Question: I tried doing auto layout but I keep on getting three dots. How do I fix this?
Screen shot of how it looks below.

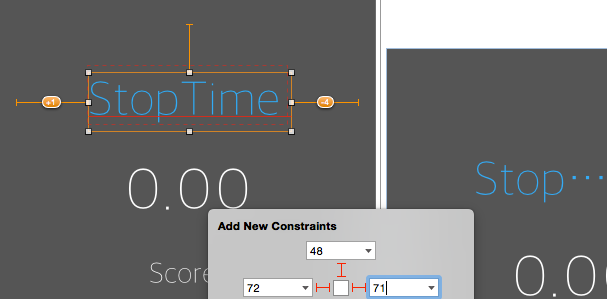
Answer: Just pinned both edges to '0' to get max width for label regarding screen sizes...and still content is too long then it displays 3 dots as per option truncate tail...For that you have to make a font size bit smaller or make multiline label...